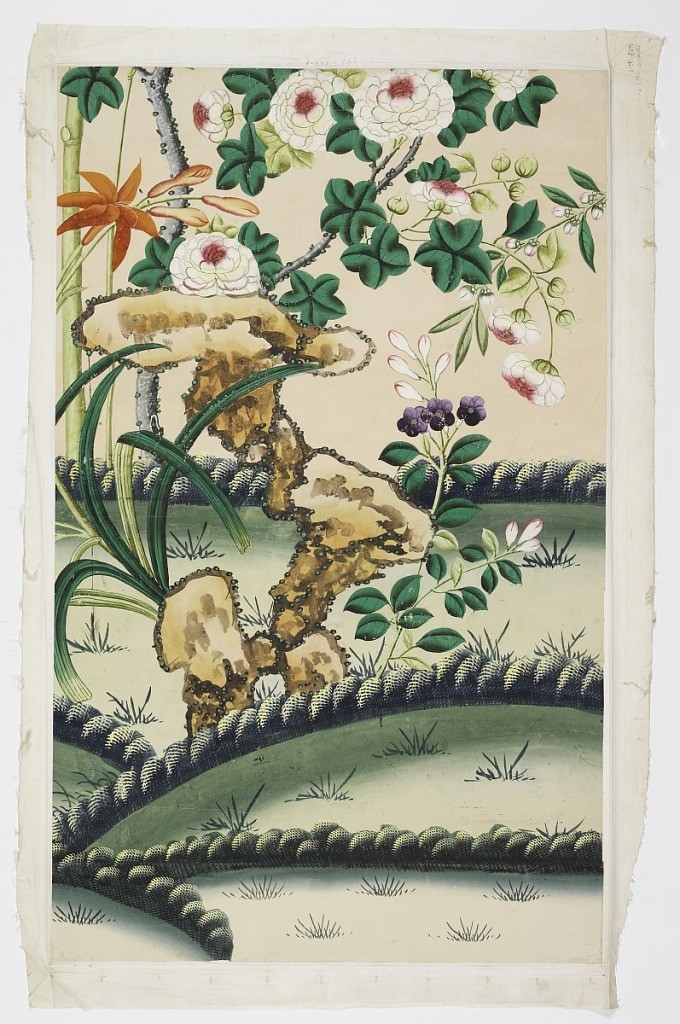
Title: Scenic Chinese export
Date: ca. 1850
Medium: Hand painted on paper
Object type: Sidewall
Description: Flowering plants and branches rise against a pale pink sky from a ground having conventionalized vegetation; flowers are white, red, purple, and orange.